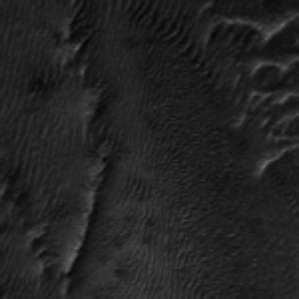
Label: frost